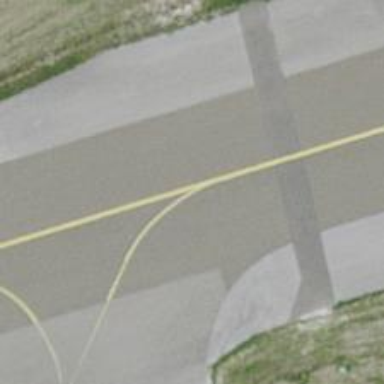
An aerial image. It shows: View of taxiway at the airport.